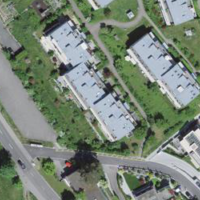
EUNIS habitat code: 55
Species observed at this site:
Sorbus aucuparia